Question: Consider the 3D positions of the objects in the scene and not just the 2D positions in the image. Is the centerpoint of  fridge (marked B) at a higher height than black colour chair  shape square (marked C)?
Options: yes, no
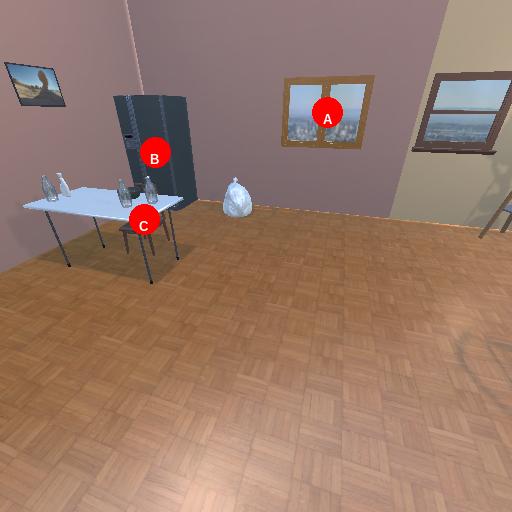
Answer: yes